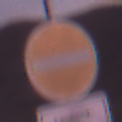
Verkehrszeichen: VerbotDerEinfahrt
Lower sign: BesondereFahrzeugeUndTransportgueter6
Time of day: Dawn
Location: Outdoor (Nature)
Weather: PartlyCloudy
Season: NotSpecified
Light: Natural